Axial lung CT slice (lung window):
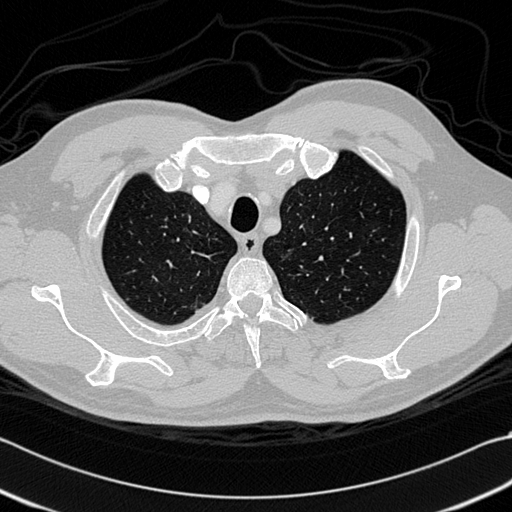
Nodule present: no